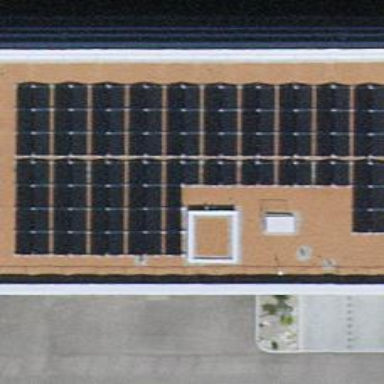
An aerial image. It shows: Solar photovoltaic panel generator.